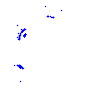
Particle: pion